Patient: sex M, age 58
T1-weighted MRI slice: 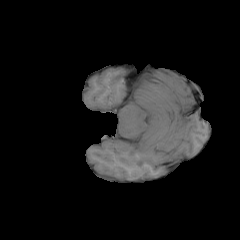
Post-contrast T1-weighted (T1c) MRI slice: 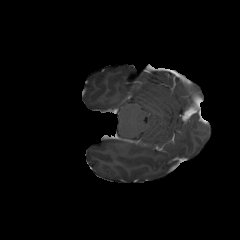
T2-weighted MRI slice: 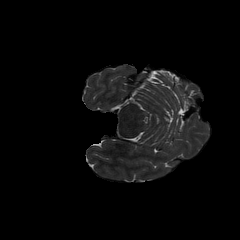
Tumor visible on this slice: no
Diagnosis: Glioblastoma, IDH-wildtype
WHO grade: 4